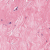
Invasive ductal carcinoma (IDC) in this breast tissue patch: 0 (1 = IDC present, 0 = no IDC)